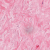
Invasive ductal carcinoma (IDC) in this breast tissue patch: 0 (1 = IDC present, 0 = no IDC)